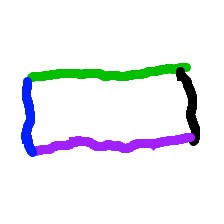
Shape: rectangle